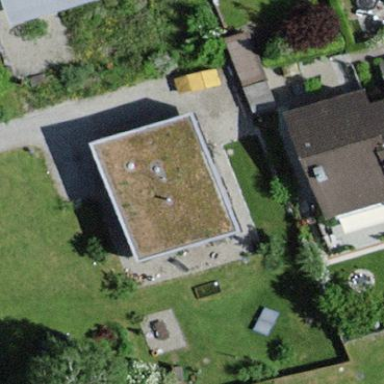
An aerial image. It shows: Detached building.